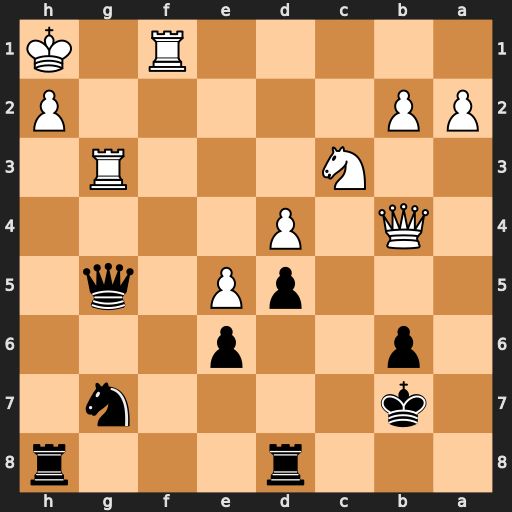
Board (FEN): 3r3r/1k4n1/1p2p3/3pP1q1/1Q1P4/2N3R1/PP5P/5R1K
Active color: b
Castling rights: -
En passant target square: -
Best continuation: Qxg3 Rf7+ Kc8 Rc7+ Kxc7